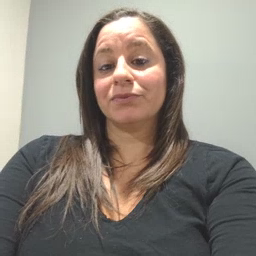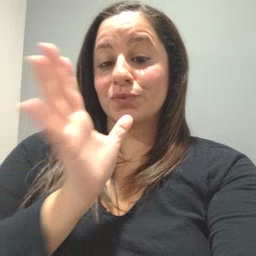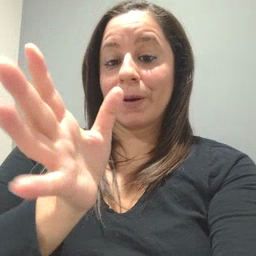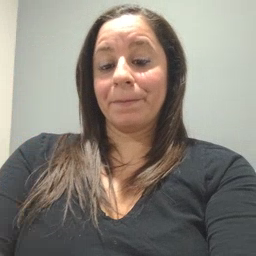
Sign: grandma